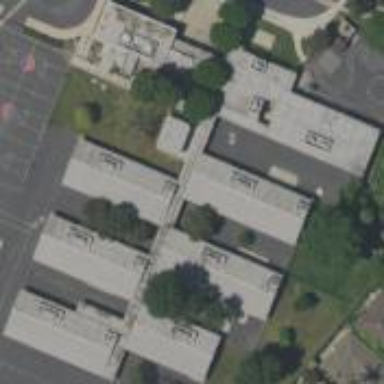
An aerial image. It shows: School building.